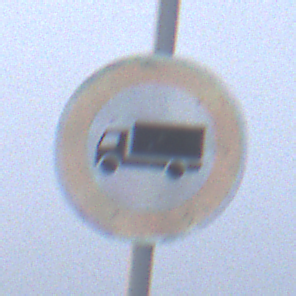
Verkehrszeichen: VerbotFuerKraftfahrzeugeUeberDreiKommaFuenfTonnen
Umgebung: Outdoor, Nature
Tageszeit: SunriseSunset
Wetter: Overcast
Licht: Natural
Jahreszeit: NotSpecified
Kontrast: LowContrast